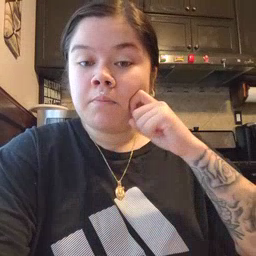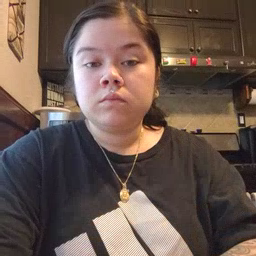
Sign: apple